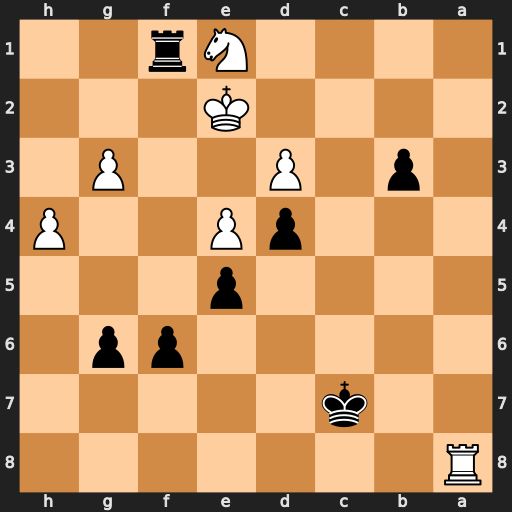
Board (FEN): R7/2k5/5pp1/4p3/3pP2P/1p1P2P1/4K3/4Nr2
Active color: b
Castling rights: -
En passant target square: -
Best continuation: Rxe1+ Kxe1 b2